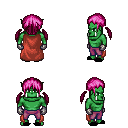
a pixel art fantasy rpg character, male body template, orc, green skin, maroon cape, magenta pants, pink twin-tailed hairstyle, metal gloves, black slippers, four views (front, back, left, right), 2x2 character sprite sheet, small pixel art, hard edges, no anti-aliasing